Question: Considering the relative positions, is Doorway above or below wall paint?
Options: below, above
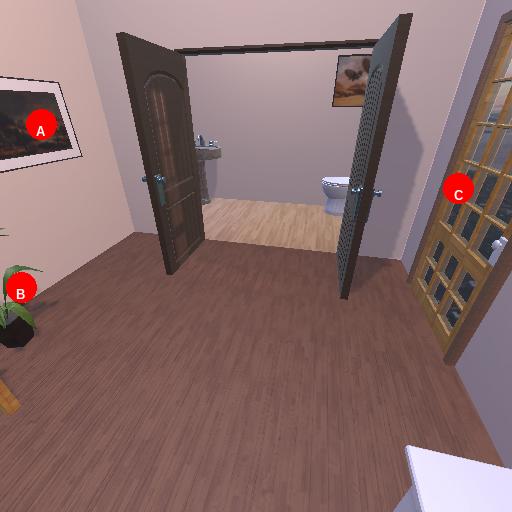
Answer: below